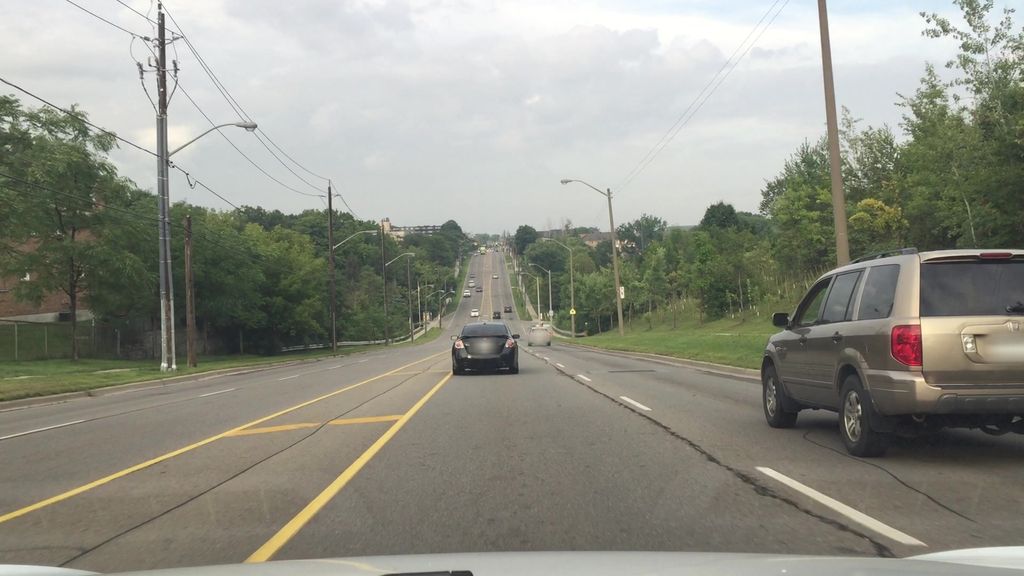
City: toronto